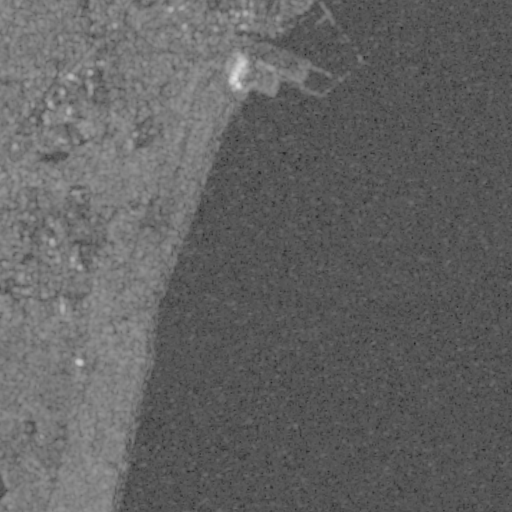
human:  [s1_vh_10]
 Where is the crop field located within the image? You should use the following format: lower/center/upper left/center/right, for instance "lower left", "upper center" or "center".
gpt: The crop field is located in the lower left of the image.
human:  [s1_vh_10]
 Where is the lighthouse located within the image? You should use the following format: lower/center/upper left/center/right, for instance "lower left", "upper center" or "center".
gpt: The lighthouse is located in the upper right of the image.
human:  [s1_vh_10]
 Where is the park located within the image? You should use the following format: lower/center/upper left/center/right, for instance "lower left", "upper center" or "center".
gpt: The park is located in the upper left of the image.
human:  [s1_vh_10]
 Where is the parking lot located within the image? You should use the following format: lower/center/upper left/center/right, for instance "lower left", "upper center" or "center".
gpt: The parking lot is located in the upper center of the image.
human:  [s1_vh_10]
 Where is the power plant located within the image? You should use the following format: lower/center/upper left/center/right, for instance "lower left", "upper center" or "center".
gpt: The power plant is located in the upper center of the image.
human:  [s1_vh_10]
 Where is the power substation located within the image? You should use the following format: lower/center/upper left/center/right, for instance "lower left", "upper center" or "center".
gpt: The power substation is located in the upper center of the image.
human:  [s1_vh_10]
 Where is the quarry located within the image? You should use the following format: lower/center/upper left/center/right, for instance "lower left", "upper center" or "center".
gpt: The quarry is located in the upper left of the image.
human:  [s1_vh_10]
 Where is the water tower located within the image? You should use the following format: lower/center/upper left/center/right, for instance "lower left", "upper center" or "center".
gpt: The water tower is located in the center left of the image.
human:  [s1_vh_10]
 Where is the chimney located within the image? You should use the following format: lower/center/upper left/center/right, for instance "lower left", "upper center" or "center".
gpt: The chimney is located in the upper center of the image.
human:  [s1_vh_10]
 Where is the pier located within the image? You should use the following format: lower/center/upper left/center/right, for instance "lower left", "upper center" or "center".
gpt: The pier is located in the upper right of the image.
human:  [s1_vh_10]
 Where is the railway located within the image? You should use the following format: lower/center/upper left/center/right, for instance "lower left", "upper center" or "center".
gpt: The railway is located in the upper left of the image.
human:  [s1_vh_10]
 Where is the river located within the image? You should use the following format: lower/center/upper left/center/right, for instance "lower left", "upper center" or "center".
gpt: The river is located in the upper left of the image.
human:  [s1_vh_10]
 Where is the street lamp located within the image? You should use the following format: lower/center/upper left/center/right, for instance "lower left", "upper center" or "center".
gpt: The street lamp is located in the upper left of the image.
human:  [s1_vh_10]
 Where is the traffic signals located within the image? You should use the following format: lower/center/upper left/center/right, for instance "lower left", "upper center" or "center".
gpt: The traffic signals is located in the upper left of the image.
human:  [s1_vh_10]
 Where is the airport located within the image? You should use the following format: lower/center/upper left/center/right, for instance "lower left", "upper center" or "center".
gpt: There is no airport in the image.

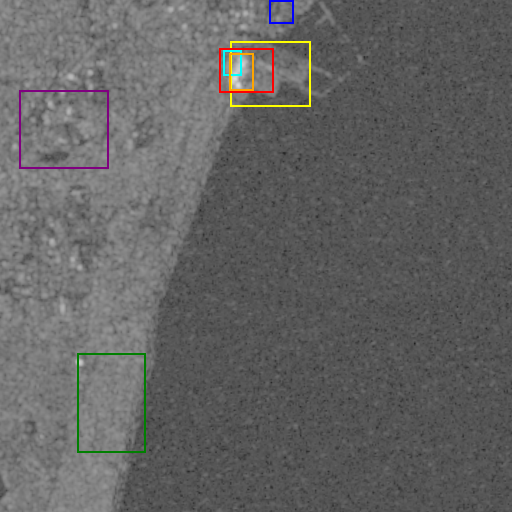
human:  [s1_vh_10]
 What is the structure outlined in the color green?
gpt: The structure outlined in green is a crop field.
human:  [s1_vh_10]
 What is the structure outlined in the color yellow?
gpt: The structure outlined in yellow is a park.
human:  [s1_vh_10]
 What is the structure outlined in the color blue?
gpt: The structure outlined in blue is a parking lot.
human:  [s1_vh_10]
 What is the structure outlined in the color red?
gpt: The structure outlined in red is a power plant.
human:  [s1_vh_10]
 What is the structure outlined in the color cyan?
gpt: The structure outlined in cyan is a power substation.
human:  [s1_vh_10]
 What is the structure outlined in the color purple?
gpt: The structure outlined in purple is a quarry.
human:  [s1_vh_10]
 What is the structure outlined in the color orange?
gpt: The structure outlined in orange is a building.
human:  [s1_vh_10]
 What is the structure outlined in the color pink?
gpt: There is no pink outline.